Interaction volume radius: 5 \u00c5
Interaction volume height: 20 \u00c5
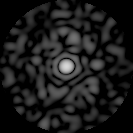
Disorder parameter: 0.7429